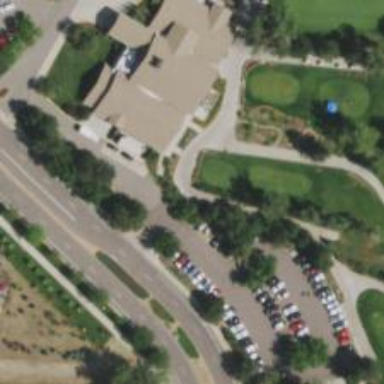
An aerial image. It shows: Golf cartpath that is also road path.